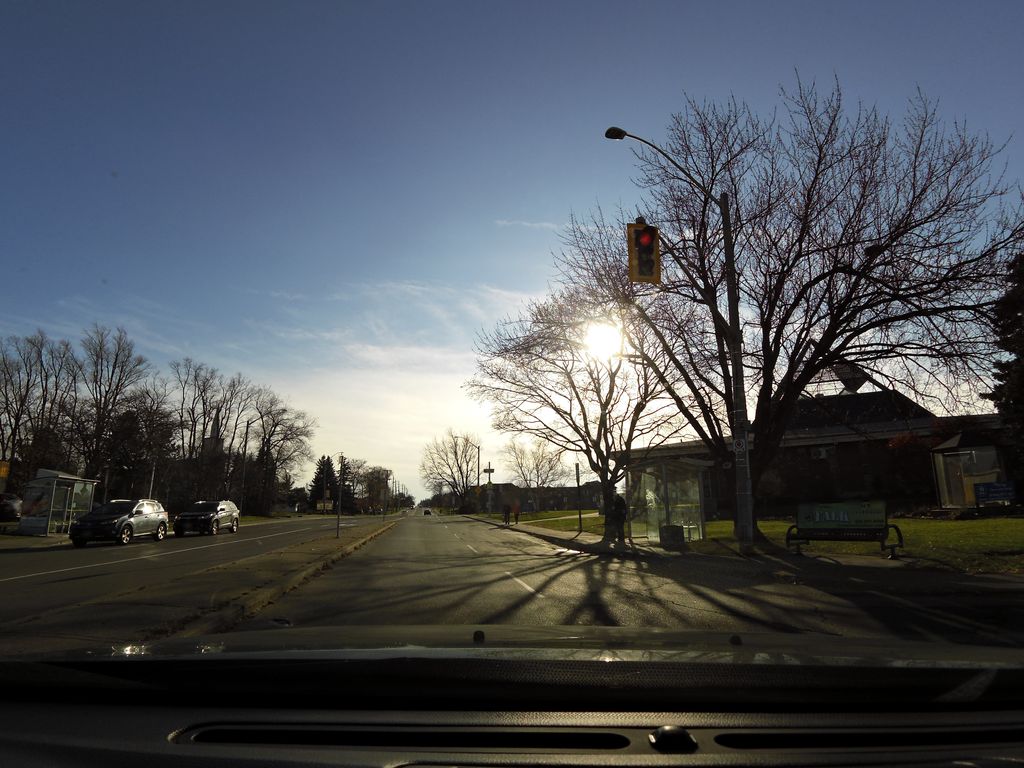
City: hamilton